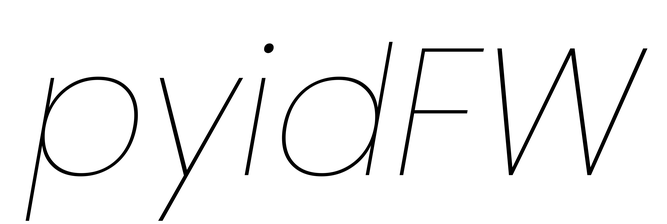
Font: Poppins-ThinItalic